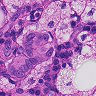
Metastatic tissue present: yes